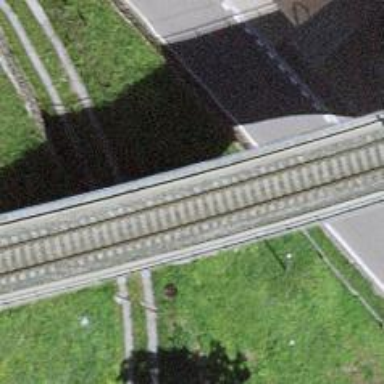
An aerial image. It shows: Viaduct railway track with single electrified contact line.